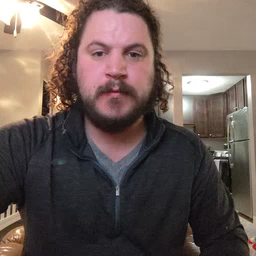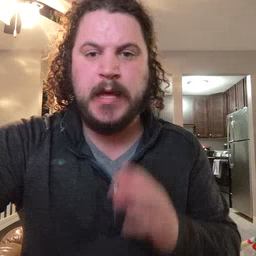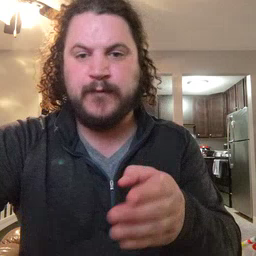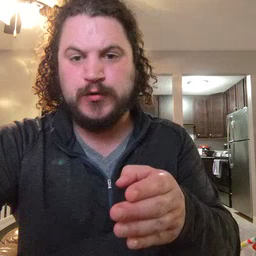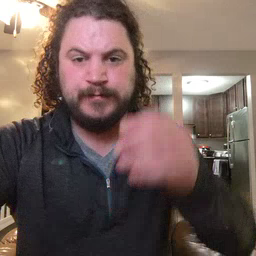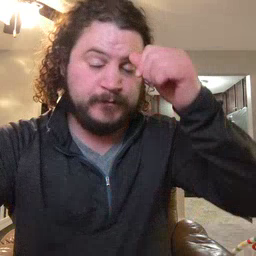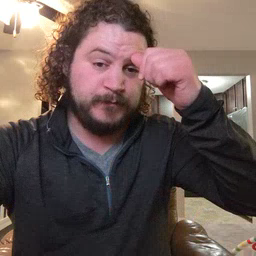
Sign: after